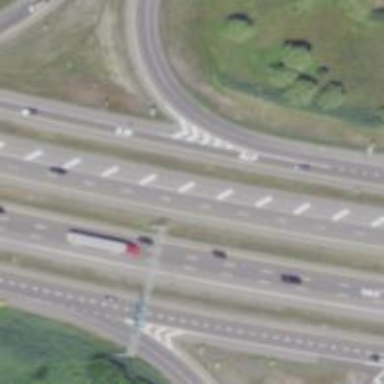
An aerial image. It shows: Motorway link.